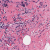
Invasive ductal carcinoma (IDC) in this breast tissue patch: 0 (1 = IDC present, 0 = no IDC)